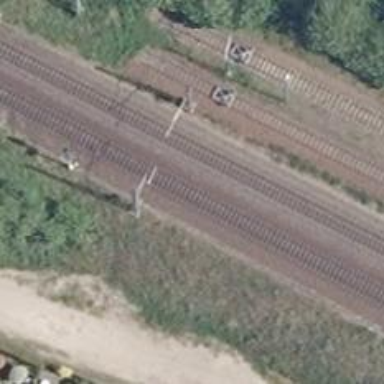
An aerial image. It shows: Railway track with contact lines for electrification.